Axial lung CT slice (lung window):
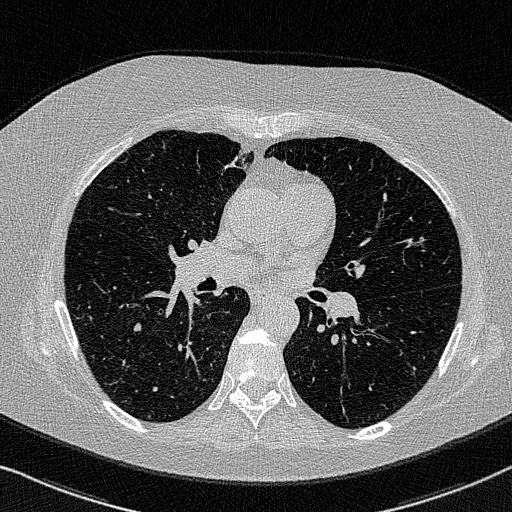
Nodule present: no